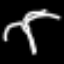
Label: palm tree